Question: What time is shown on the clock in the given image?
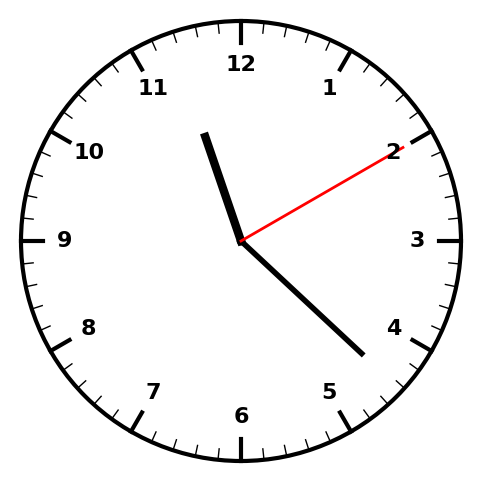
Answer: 11:22:10